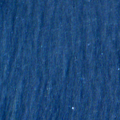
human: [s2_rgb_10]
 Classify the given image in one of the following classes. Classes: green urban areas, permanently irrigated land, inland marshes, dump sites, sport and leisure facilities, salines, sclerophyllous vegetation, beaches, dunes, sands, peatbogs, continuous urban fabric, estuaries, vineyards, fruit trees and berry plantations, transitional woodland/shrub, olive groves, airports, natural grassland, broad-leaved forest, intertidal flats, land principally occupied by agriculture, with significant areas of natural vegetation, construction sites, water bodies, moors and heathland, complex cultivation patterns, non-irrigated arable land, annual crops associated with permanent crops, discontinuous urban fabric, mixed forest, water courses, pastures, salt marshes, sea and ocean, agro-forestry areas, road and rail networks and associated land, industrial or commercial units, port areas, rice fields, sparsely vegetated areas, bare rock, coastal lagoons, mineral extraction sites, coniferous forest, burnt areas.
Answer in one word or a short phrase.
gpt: sea and ocean